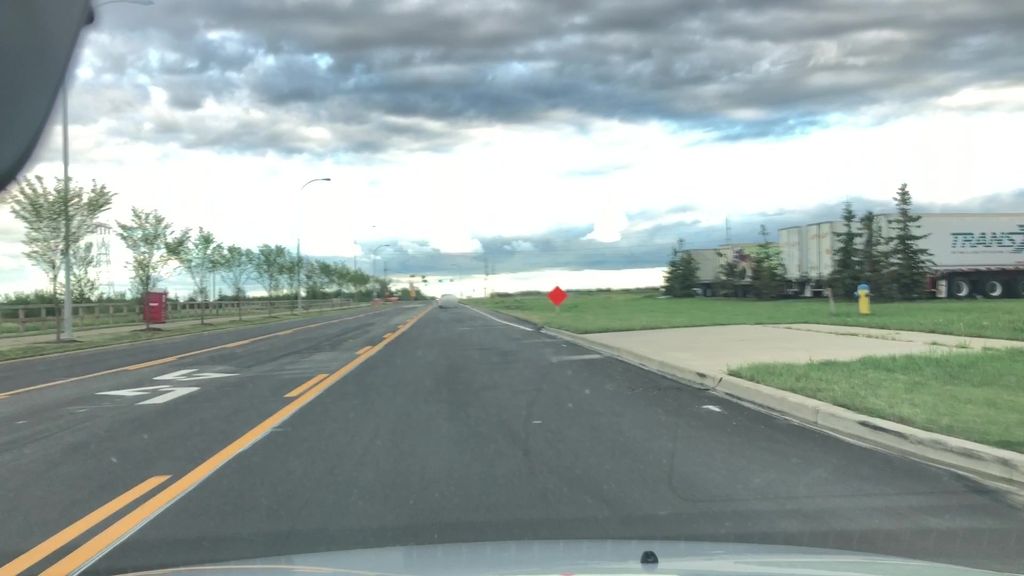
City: edmonton